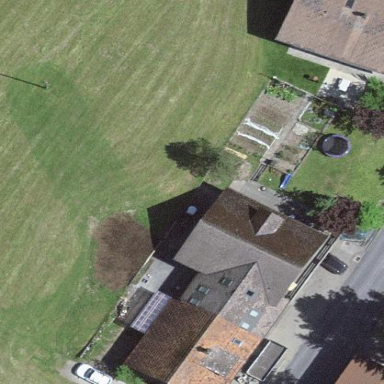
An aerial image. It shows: Residential building.